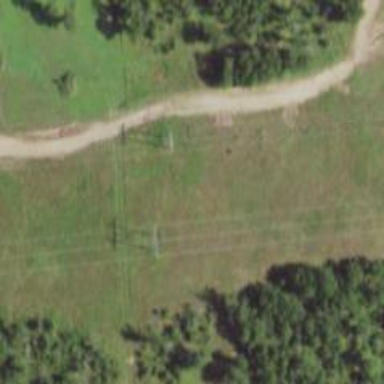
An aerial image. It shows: H-frame power tower design.